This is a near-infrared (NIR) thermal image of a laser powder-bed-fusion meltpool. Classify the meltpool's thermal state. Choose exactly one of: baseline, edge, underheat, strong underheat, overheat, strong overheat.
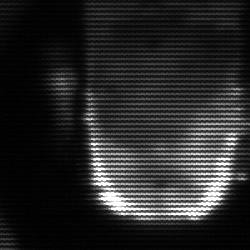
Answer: baseline